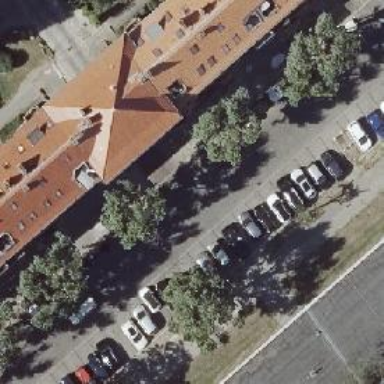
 there is parallel on-street parking on flattened cobblestone surface."